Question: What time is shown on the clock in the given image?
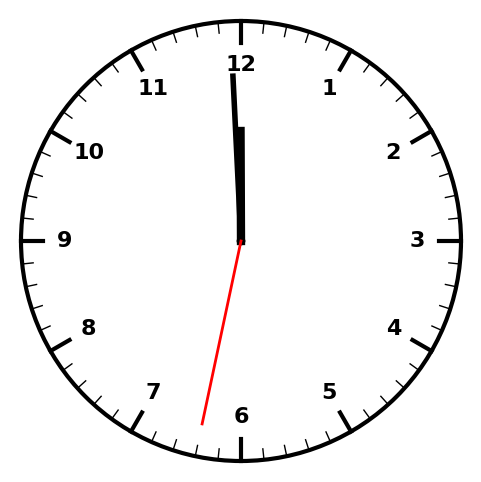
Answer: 11:59:32